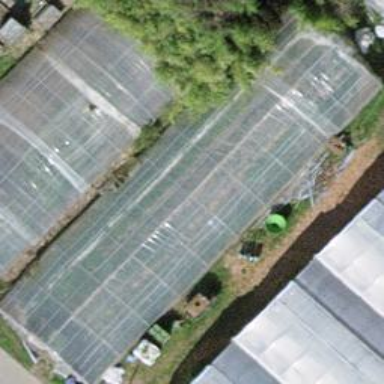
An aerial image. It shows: Greenhouse.